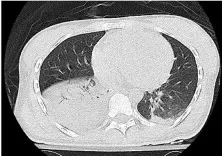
(F) HRCT of the patient's chest at the time of admission.
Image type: radiology (ct)